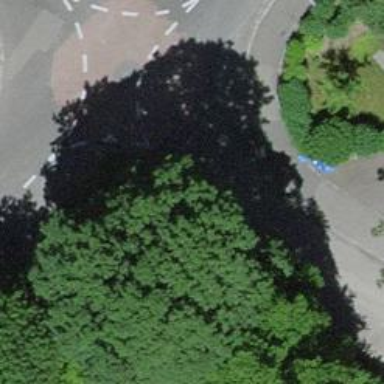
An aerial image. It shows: Unmarked road crossing.